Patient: sex M, age 45
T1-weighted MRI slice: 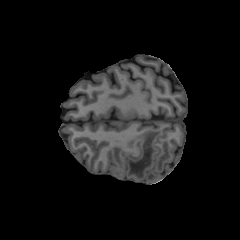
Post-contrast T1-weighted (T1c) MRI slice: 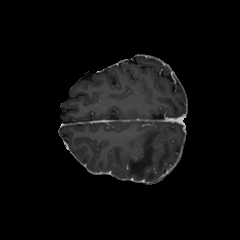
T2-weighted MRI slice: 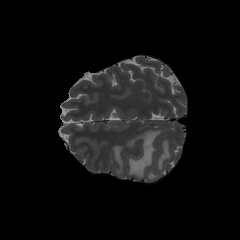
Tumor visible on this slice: yes
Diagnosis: Astrocytoma, IDH-wildtype
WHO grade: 2